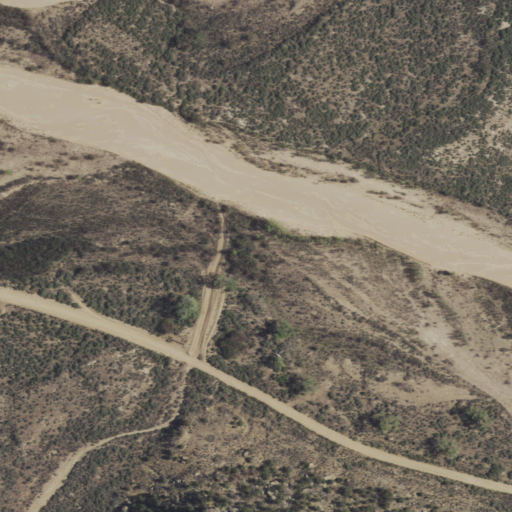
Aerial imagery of valley in New Mexico named Pine Tree Canyon containing shrub and evergreen forest